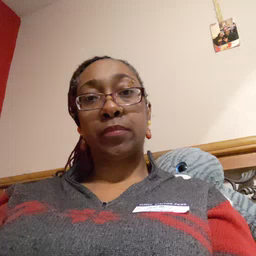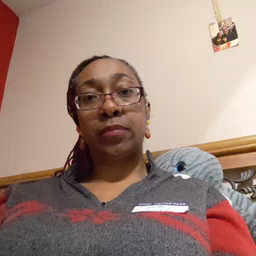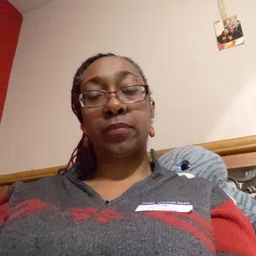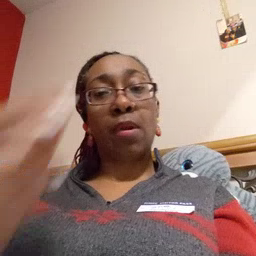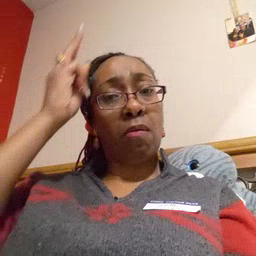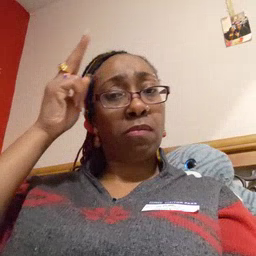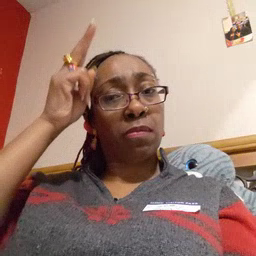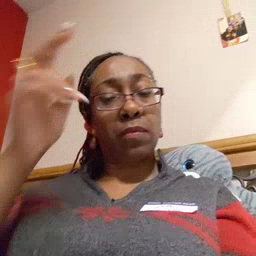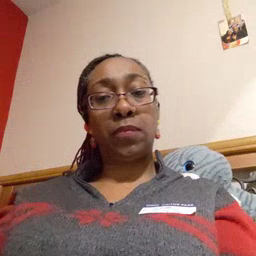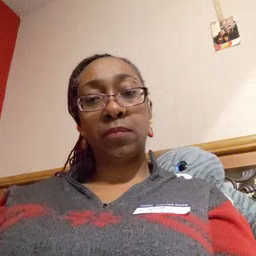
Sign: uncle